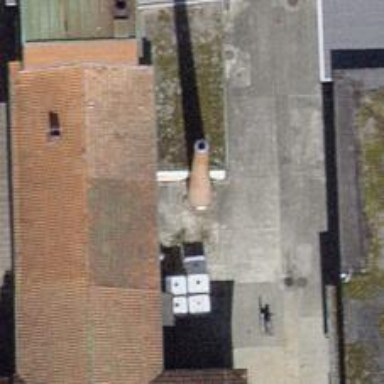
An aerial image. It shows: Chimney that is man-made.